Question: So I have tried to read everything I can about FFT with the the Accelerate.framework and got an example working that works with MTAudioProcessingTap but I feel like I am doing something wrong and my plotted points shouldn't look like this.

'''
#import "AudioTap.h"
#pragma mark - TapContext
typedef struct TapContext {
void *audioTap;
Float64 sampleRate;
UInt32 numSamples;
FFTSetup fftSetup;
COMPLEX_SPLIT split;
float *window;
float *inReal;
} TapContext;
#pragma mark - AudioTap Callbacks
static void TapInit(MTAudioProcessingTapRef tap, void *clientInfo, void **tapStorageOut)
{
TapContext *context = calloc(1, sizeof(TapContext));
context->audioTap = clientInfo;
context->sampleRate = NAN;
context->numSamples = 4096;
vDSP_Length log2n = log2f((float)context->numSamples);
int nOver2 = context->numSamples/2;
context->inReal = (float *) malloc(context->numSamples * sizeof(float));
context->split.realp = (float *) malloc(nOver2*sizeof(float));
context->split.imagp = (float *) malloc(nOver2*sizeof(float));
context->fftSetup = vDSP_create_fftsetup(log2n, FFT_RADIX2);
context->window = (float *) malloc(context->numSamples * sizeof(float));
vDSP_hann_window(context->window, context->numSamples, vDSP_HANN_DENORM);
*tapStorageOut = context;
}
static void TapPrepare(MTAudioProcessingTapRef tap, CMItemCount numberFrames, const AudioStreamBasicDescription *format)
{
TapContext *context = (TapContext *)MTAudioProcessingTapGetStorage(tap);
context->sampleRate = format->mSampleRate;
if (format->mFormatFlags & kAudioFormatFlagIsNonInterleaved) {
NSLog(@"is Non Interleaved");
}
if (format->mFormatFlags & kAudioFormatFlagIsSignedInteger) {
NSLog(@"dealing with integers");
}
}
static void TapProcess(MTAudioProcessingTapRef tap, CMItemCount numberFrames, MTAudioProcessingTapFlags flags,
AudioBufferList *bufferListInOut, CMItemCount *numberFramesOut, MTAudioProcessingTapFlags *flagsOut)
{
OSStatus status;
status = MTAudioProcessingTapGetSourceAudio(tap, numberFrames, bufferListInOut, flagsOut, NULL, numberFramesOut);
if (status != noErr) {
NSLog(@"MTAudioProcessingTapGetSourceAudio: %d", (int)status);
return;
}
//UInt32 bufferCount = bufferListInOut->mNumberBuffers;
AudioBuffer *firstBuffer = &bufferListInOut->mBuffers[1];
float *bufferData = firstBuffer->mData;
//UInt32 dataSize = firstBuffer->mDataByteSize;
//printf(": %li", dataSize);
TapContext *context = (TapContext *)MTAudioProcessingTapGetStorage(tap);
vDSP_vmul(bufferData, 1, context->window, 1, context->inReal, 1, context->numSamples);
vDSP_ctoz((COMPLEX *)context->inReal, 2, &context->split, 1, context->numSamples/2);
vDSP_Length log2n = log2f((float)context->numSamples);
vDSP_fft_zrip(context->fftSetup, &context->split, 1, log2n, FFT_FORWARD);
context->split.imagp[0] = 0.0;
UInt32 i;
NSMutableArray *outData = [NSMutableArray array];
[outData addObject:[NSNumber numberWithFloat:0]];
for( i = 1; i < context->numSamples; i++) {
float power = context->split.realp[i] * context->split.realp[i] + context->split.imagp[i] * context->split.imagp[i];
//amp[i] = sqrtf(power);
[outData addObject:[NSNumber numberWithFloat:sqrtf(power)]];
}
AudioTap *audioTap = (__bridge AudioTap *)context->audioTap;
[audioTap updateSpectrum:outData];
}
static void TapUnprepare(MTAudioProcessingTapRef tap)
{
}
static void TapFinalize(MTAudioProcessingTapRef tap)
{
TapContext *context = (TapContext *)MTAudioProcessingTapGetStorage(tap);
free(context->split.realp);
free(context->split.imagp);
free(context->inReal);
free(context->window);
context->fftSetup = nil;
context->audioTap = nil;
free(context);
}
#pragma mark - AudioTap Implementation
@implementation AudioTap
- (id)initWithTrack:(AVAssetTrack *)track frameSize:(UInt32)frameSize
{
self = [super init];
if (self) {
_assetTrack = track;
_frameSize = frameSize;
[self setupAudioTap];
}
return self;
}
- (void)setupAudioTap
{
//MTAudioProcessingTap
MTAudioProcessingTapCallbacks callbacks;
callbacks.version = kMTAudioProcessingTapCallbacksVersion_0;
callbacks.init = TapInit;
callbacks.prepare = TapPrepare;
callbacks.process = TapProcess;
callbacks.unprepare = TapUnprepare;
callbacks.finalize = TapFinalize;
callbacks.clientInfo = (__bridge void *)self;
MTAudioProcessingTapRef tapRef;
OSStatus err = MTAudioProcessingTapCreate(kCFAllocatorDefault, &callbacks,
kMTAudioProcessingTapCreationFlag_PostEffects, &tapRef);
if (err || !tapRef) {
NSLog(@"Unable to create AudioProcessingTap.");
return;
}
//Audio Mix
AVMutableAudioMixInputParameters *inputParams = [AVMutableAudioMixInputParameters
audioMixInputParametersWithTrack:_assetTrack];
inputParams.audioTapProcessor = tapRef;
AVMutableAudioMix *audioMix = [AVMutableAudioMix audioMix];
audioMix.inputParameters = @[inputParams];
_audioMix = audioMix;
}
- (void)updateSpectrum:(NSArray *)data
{
@autoreleasepool
{
dispatch_async(dispatch_get_main_queue(), ^{
// Forward left and right channel volume to delegate.
if (_delegate && [_delegate respondsToSelector:@selector(updateSpectrum:)]) {
[_delegate updateSpectrum:data];
}
});
}
}
@end
'''
I was reading that the audioBuffer->mData property could be something else other then a float (ie SInt32, etc?), If that is true how to make sure i convert it properly before attempting the FFT on it?
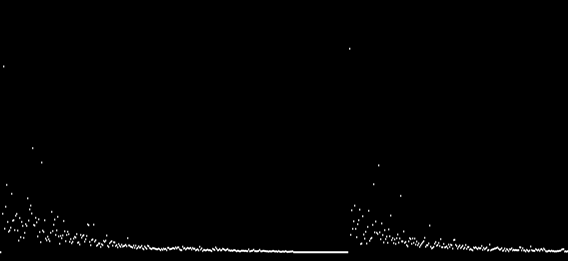
Answer: The plot length and the real FFT magnitude result length (2^log2n)/2 are not the same.